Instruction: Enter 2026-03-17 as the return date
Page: home
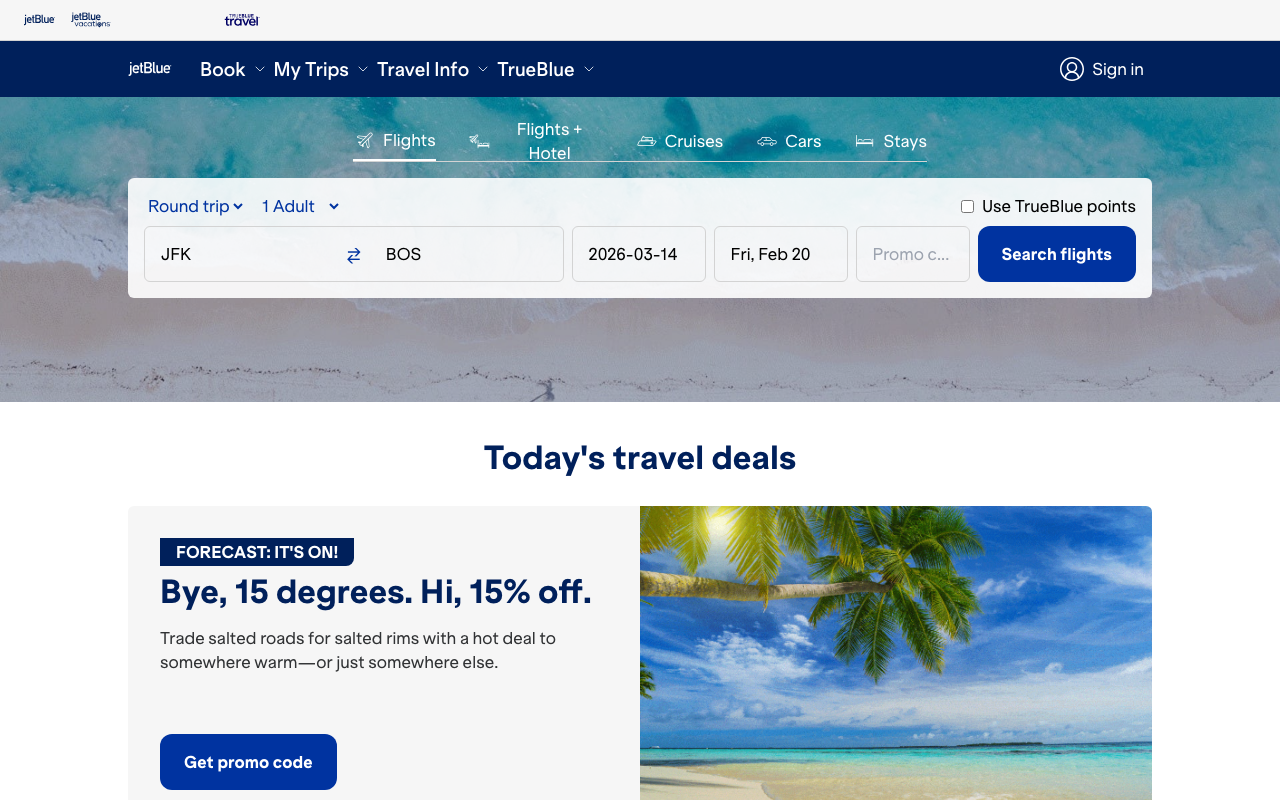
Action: type